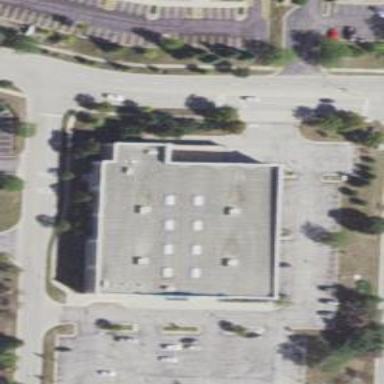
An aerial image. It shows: Retail building.